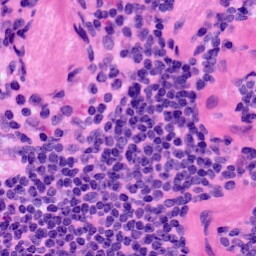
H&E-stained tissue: LymphNode